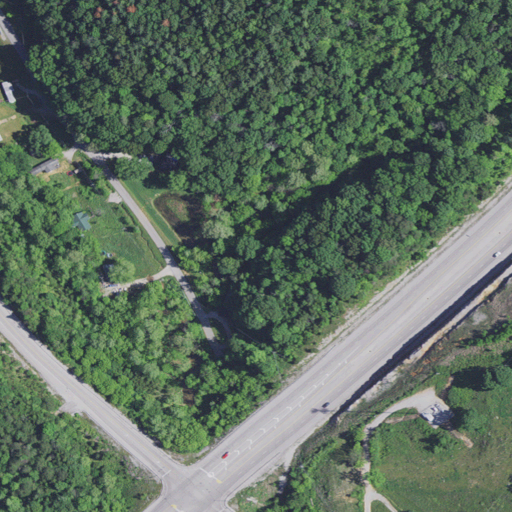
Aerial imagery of valley in Kentucky named Polecat Hollow containing deciduous forest, mixed forest, low intensity development, medium intensity development, pasture, open development, high intensity development, shrub, and barren land